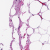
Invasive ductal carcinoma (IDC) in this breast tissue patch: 0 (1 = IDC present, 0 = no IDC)